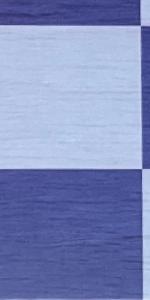
Label: Empty